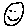
Label: smiley face